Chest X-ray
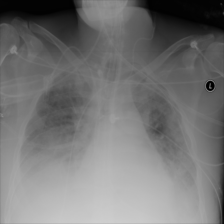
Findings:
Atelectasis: negative
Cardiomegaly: negative
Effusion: negative
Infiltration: negative
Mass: negative
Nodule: negative
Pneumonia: negative
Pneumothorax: negative
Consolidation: negative
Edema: negative
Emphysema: negative
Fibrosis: negative
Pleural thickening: negative
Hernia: negative